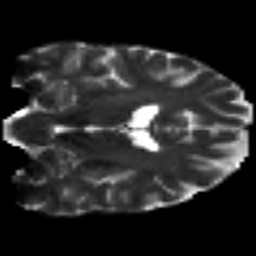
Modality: T2w
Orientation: coronal
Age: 46
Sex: male
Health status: ill
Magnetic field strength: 3 T
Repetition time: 9 s
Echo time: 0.093 s